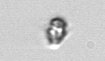
Label: Heterocapsa_rotundata